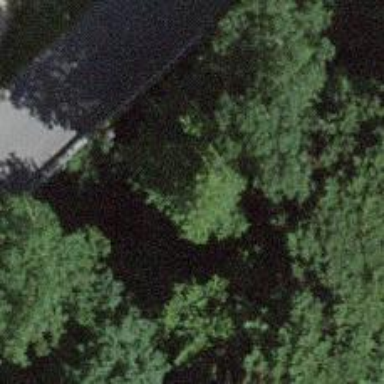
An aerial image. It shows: Culvert tunnel.